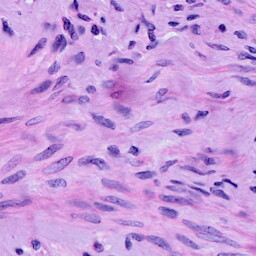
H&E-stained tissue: Cervix